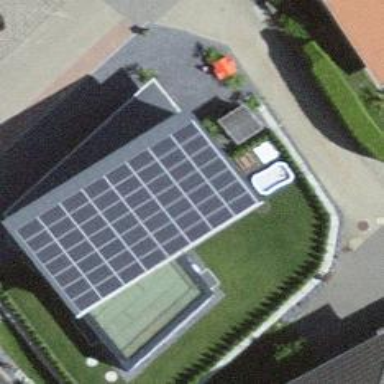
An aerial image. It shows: Solar power generator with photovoltaic panels.